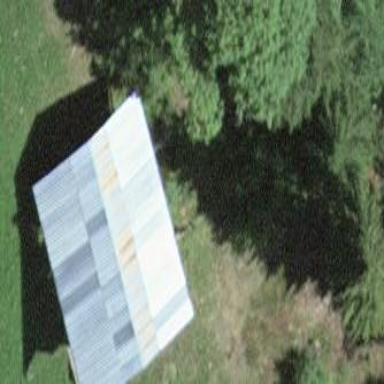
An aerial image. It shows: Barn.